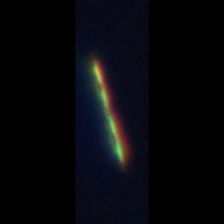
Taxon: Psuedo-nitzschia
Group: Diatoms